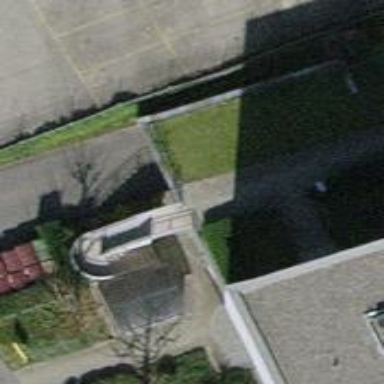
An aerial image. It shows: Parking entrance.